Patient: sex M, age 64
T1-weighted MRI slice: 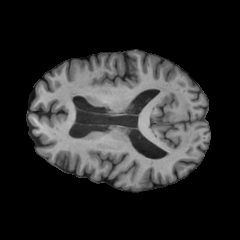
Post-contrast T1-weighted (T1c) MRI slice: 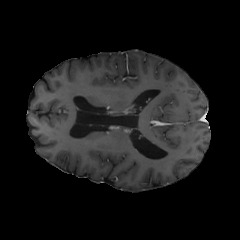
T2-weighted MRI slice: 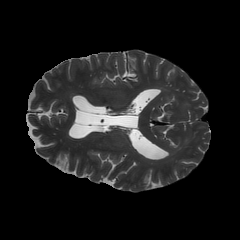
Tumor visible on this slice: no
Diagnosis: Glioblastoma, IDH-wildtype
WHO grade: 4